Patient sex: M
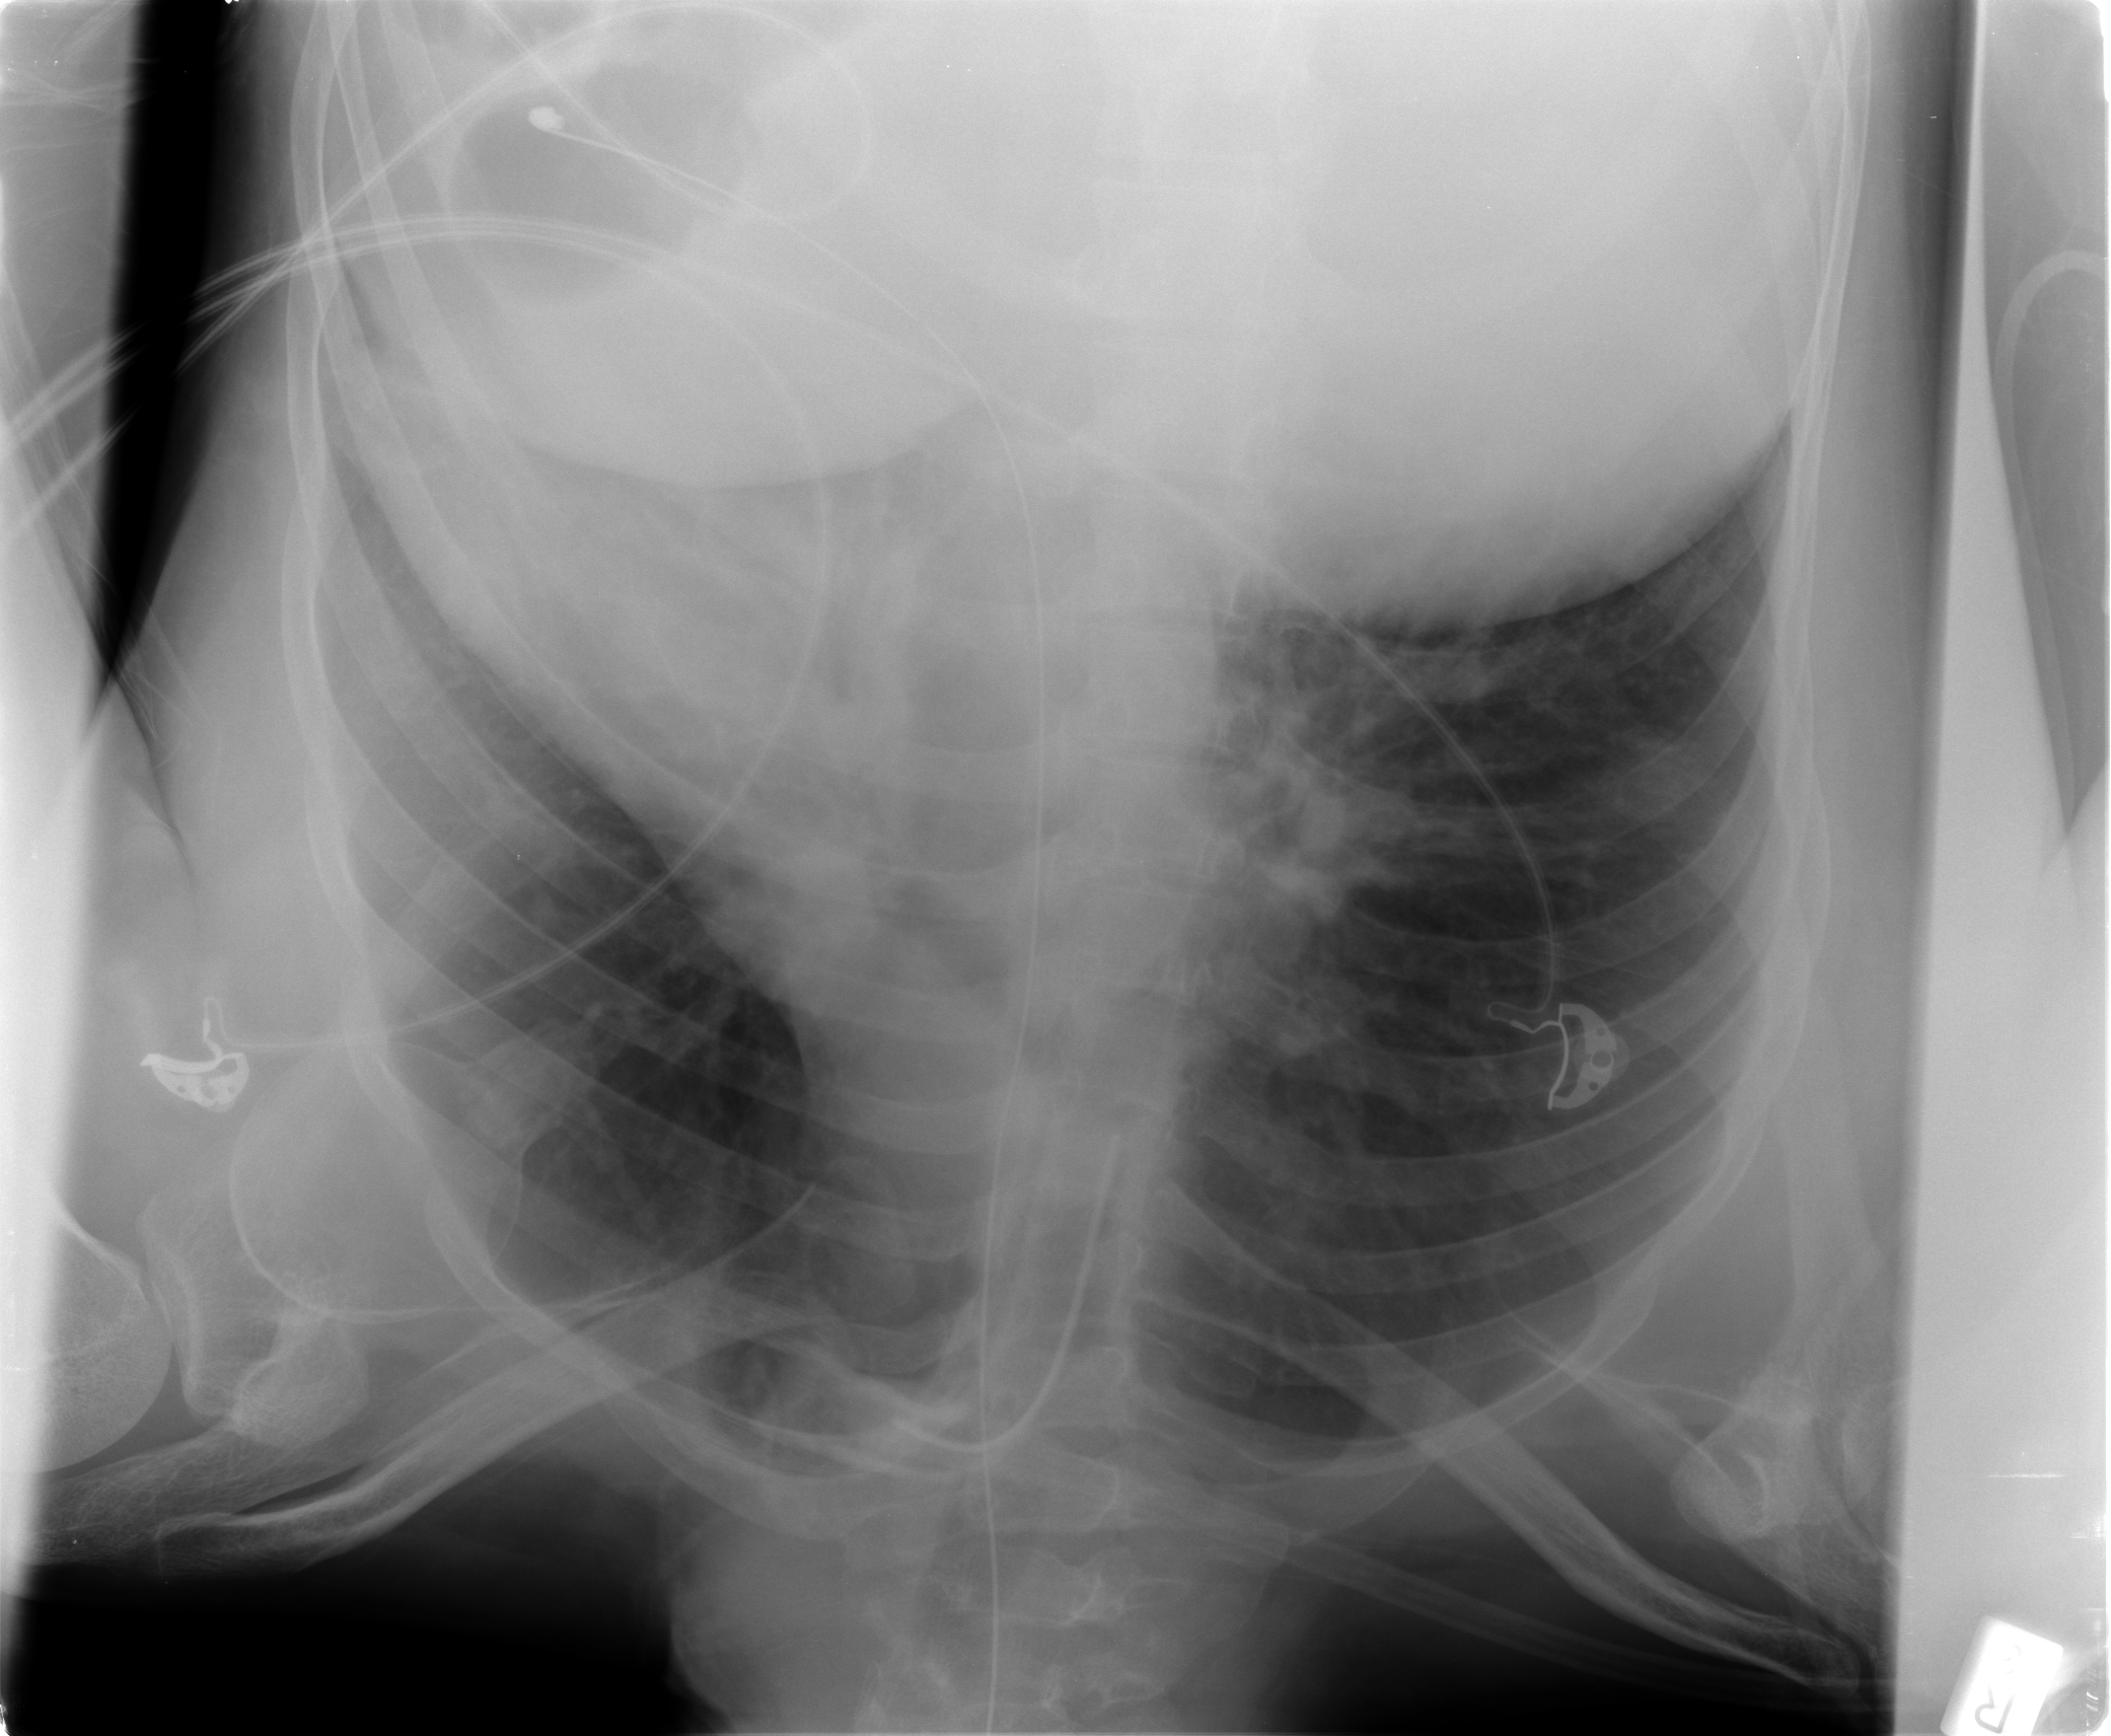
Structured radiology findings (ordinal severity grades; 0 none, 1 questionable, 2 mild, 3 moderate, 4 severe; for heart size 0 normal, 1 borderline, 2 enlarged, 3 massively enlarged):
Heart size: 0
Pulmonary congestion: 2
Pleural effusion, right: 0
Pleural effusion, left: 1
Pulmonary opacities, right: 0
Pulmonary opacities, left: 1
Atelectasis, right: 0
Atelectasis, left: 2